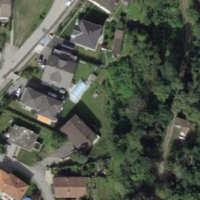
EUNIS habitat code: 41
Species observed at this site:
Impatiens balfourii